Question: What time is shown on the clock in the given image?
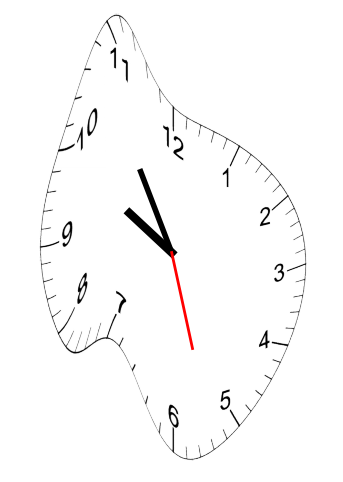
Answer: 09:54:27